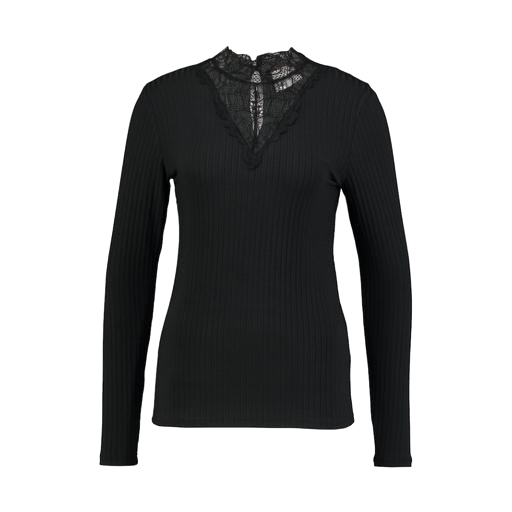
black henley long-sleeved ribbed-jersey top, black v-neck top only macy, vero moda black high neck blouse, white background